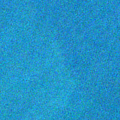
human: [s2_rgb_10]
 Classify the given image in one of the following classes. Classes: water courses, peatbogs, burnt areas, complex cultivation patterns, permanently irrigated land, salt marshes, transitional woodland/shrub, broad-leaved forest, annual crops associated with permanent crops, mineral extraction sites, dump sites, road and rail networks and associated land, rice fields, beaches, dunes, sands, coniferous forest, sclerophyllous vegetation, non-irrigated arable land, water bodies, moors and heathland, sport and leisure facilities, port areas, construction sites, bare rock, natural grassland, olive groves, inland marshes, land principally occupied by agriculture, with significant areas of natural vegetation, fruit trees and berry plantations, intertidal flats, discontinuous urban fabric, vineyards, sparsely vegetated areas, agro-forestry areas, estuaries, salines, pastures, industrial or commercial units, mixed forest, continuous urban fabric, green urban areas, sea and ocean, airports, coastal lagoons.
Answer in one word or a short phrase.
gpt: sea and ocean